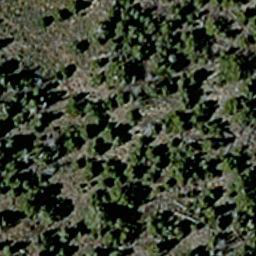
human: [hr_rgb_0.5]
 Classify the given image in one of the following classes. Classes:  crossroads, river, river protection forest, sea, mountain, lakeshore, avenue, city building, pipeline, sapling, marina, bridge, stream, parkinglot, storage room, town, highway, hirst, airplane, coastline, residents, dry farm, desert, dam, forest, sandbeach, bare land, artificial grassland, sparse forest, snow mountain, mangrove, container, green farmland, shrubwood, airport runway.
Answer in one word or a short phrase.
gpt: sparse forest